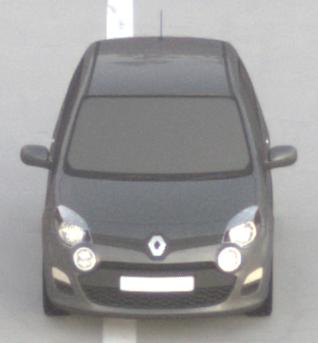
Make: Renault
Model: Twingo 1.2 LEV 16V 75
Detailed model: Twingo (II)
Model produced from: 2012/01
Model produced until: 2014/07
Doors: 3
Color: gray
Road condition: dry road
Daytime: sunrise or sunset
Contrast: low contrast